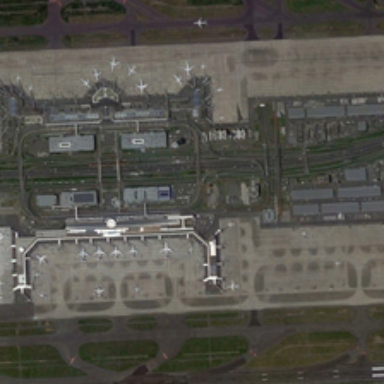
Many planes are parked in two sides of a large building in an airport .